Question: I'm trying to establish a layout with in the base three rows: A header, content and footer div.
The two outer most div's are of a fixed height; The center div has to be fluid and adapt itself to the height of the browser screen.

Could someone point me in the right direction how to tackle this with proper CSS?
This is how far I came:
'''
<div id='header'>Header</div>
<div id='content'>
<div id='innerContent'>
This is the fluid part
</div>
</div>
<div id='footer'>footer</div>
'''
css:
'''
#header {
position:absolute;
top:0px;
left:0px;
height:100px;
z-index:5;
}
#content {
position:absolute;
top:0px;
left:0px;
height:100%;
z-index:2;
}
#innerContent {
margin-top:100px;
height:100%;
}
#footer {
height:400px;
}
'''
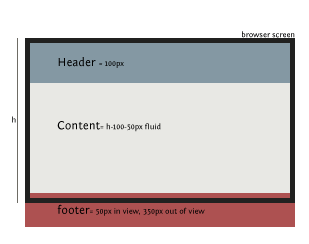
Answer: EDIT:
I'm sorry, I feel embarassed. I made something similar about a year ago, but at first I didn't think it was possible to adjust it to this situation. Apparently it was.
As I think other's have already said, it is possible to put the footer div at the bottom by positioning it absolutely. The problem is to adjust it's position when the content div gets larger. Since the footer is absolutely positioned it won't follow the content div's flow, which makes it stay at the same place even though the content expands.
The trick is to wrap everything in an absolutely positioned div. It will expand if it's content gets larger, and the footer div will be positioned according to the wrapper's borders instead of the document's borders.
Here's the code. Try to put a bunch of '<br />' tags within the content div and you'll see that everything adjusts.
'''
<!DOCTYPE html>
<html>
<head>
<meta http-equiv="Content-Type" content="text/html; charset=UTF-8" />
<title>Layout test</title>
<style type="text/css">
* {
margin: 0;
padding: 0;
}
#wrapper {
min-height: 100%;
min-width: 100%;
position: absolute;
}
#header {
height: 100px;
background-color: red;
}
#content {
background-color: gray;
margin-bottom: 50px;
}
#footer {
height: 400px;
min-width: 100%;
position: absolute;
bottom: 0px;
margin-bottom: -350px;
background-color: blue;
}
</style>
</head>
<body>
<div id="wrapper">
<div id='header'>Header</div>
<div id='content'>
Content
</div>
<div id='footer'>footer</div>
</div>
</body>
</html>
'''
ORIGINAL:
You don't know the <URL> and therefore can't calculate h-100-50 You have to build your website so that people will see 50px of the footer div. The way to do that is to set a min-height for the content div.
The min-height value must be derived from some standard viewport height. Google Labs have published their data on viewport sizes for their visitors and made a great visualization of it here:
<URL>
I design for my own viewport, which is 620px high (according to google ~80% have this viewport height). Therefore the min-height for the content div should be 620-100-50 = 470 px.
'''
<!DOCTYPE html>
<html>
<head>
<meta http-equiv="Content-Type" content="text/html; charset=UTF-8" />
<title>Layout test</title>
<style type="text/css">
* {
margin: 0;
padding: 0;
}
#header {
height: 100px;
background-color: red;
}
#content {
min-height: 470px;
background-color: gray;
}
#footer {
height: 400px;
background-color: blue;
}
</style>
</head>
<body>
<div id='header'>Header</div>
<div id='content'>
Content
</div>
<div id='footer'>footer</div>
</body>
</html>
'''